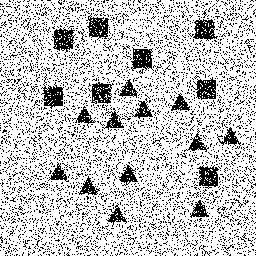
Squares: 8
Triangles: 12
Stars: 0
Total shapes: 20